Question: I'm using the 960 grid system to layout a website. I'm having trouble getting the nivo-slider and an h1 tag to display side by side with a gutter in the middle. The two elements in question are both contained in one div, the slider has a class of
'''
grid_7
'''
and the h1 has a class of 'grid_5'
These add up to 12 for the 12 column grid I'm using. I don't see why they are overlapping
Here is my scss
'''
@import "compass/reset";
body {
background: url(../img/background.png);
}
#header {
background: green;
margin-bottom: 25px;
}
.slider-wrapper {
margin-bottom: 10px;
}
#navigation {
clear: both;
ul {
li{
list-style: none;
float: left;
margin: 2px;
a {
text-decoration: none;
}
}
}
}
#content-wrapper {
clear: both;
}
'''
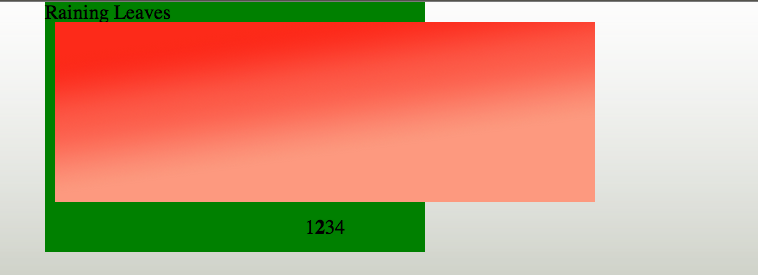
Answer: I solved the problem I was having.The two elements should not be in one containing div.